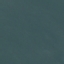
Land use / land cover class: SeaLake